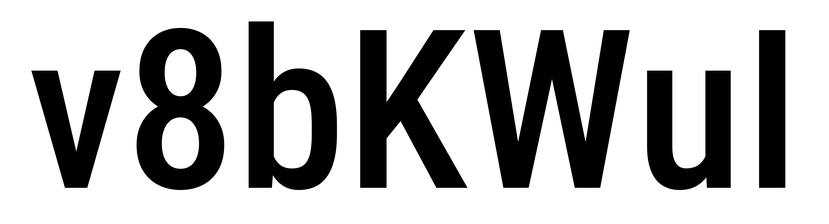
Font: Roboto_Condensed_Medium